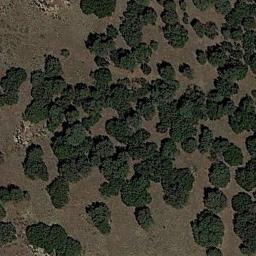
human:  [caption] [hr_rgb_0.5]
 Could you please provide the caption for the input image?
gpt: Some connected green chaparrals grow on the wasteland .

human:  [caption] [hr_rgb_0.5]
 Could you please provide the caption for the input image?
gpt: There are dozens of trees in this desert .

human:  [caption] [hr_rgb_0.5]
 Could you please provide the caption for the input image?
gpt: The chaparral is consist of some green bushes on the desert .

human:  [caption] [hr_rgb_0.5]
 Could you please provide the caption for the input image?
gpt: Chaparral is densely distributed in the sand .

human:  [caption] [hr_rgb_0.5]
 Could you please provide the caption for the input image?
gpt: The plants in the chaparral are not evenly distributed .